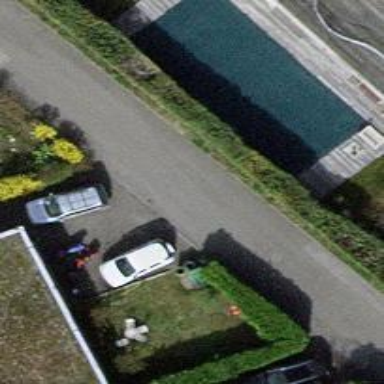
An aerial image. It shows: Outdoor swimming pool in leisure land.